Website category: university
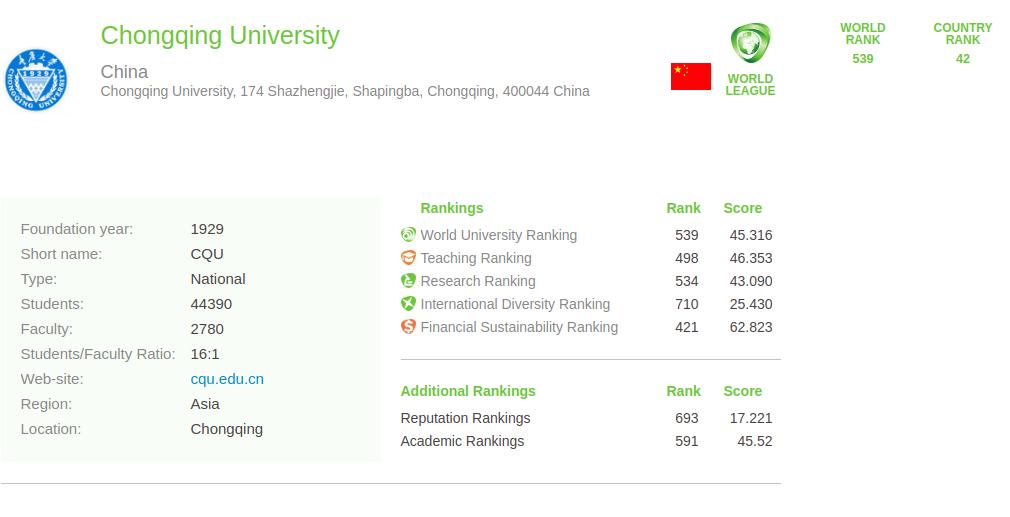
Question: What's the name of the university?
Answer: Chongqing University

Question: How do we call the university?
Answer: Chongqing University

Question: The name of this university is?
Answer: Chongqing University

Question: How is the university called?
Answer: Chongqing University

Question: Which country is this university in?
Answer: China

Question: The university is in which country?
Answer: China

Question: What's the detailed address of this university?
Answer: Chongqing University, 174 Shazhengjie, Shapingba, Chongqing, 400044 China

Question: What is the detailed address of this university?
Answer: Chongqing University, 174 Shazhengjie, Shapingba, Chongqing, 400044 China

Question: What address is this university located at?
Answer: Chongqing University, 174 Shazhengjie, Shapingba, Chongqing, 400044 China

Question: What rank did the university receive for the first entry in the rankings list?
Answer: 539

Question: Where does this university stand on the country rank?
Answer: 42

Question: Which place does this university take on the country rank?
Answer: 42

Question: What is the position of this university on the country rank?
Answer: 42

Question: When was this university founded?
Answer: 1929

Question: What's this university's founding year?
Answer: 1929

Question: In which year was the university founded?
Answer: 1929

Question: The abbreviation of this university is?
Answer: CQU

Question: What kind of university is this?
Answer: National

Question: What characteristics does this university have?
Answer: National

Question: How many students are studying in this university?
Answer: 44390

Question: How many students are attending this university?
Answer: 44390

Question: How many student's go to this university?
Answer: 44390

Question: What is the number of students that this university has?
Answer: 44390

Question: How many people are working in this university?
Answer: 2780

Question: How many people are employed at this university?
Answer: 2780

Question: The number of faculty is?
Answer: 2780

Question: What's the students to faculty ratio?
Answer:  16 : 1

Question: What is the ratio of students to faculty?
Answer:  16 : 1

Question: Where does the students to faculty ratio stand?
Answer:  16 : 1

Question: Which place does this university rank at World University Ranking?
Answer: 539

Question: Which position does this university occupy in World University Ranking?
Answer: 539

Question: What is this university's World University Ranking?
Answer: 539

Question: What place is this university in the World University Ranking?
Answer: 539

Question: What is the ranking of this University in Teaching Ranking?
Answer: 498

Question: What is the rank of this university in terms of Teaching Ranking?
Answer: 498

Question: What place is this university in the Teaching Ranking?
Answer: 498

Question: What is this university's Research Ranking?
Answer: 534

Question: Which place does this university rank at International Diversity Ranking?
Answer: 710

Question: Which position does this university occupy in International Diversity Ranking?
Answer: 710

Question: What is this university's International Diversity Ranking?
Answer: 710

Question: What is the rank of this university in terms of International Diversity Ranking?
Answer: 710

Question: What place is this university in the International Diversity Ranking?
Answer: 710

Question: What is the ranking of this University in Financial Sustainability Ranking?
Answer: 421

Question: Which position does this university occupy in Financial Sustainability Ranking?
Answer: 421

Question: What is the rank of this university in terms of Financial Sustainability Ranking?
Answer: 421

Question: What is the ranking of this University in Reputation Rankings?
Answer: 693

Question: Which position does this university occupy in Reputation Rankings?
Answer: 693

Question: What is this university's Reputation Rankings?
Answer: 693

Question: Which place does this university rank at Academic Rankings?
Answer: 591

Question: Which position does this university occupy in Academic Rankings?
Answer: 591

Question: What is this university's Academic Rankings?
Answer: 591

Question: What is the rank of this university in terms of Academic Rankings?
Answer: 591

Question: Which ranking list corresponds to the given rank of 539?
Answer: World University Ranking

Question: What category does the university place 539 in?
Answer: World University Ranking

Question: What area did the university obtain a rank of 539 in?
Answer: World University Ranking

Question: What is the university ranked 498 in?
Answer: Teaching Ranking

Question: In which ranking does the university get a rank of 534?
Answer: Research Ranking

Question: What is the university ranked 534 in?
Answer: Research Ranking

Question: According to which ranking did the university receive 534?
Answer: Research Ranking

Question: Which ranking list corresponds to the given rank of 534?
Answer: Research Ranking

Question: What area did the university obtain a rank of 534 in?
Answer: Research Ranking

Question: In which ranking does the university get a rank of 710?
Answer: International Diversity Ranking

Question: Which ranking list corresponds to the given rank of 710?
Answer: International Diversity Ranking

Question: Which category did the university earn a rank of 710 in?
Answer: International Diversity Ranking